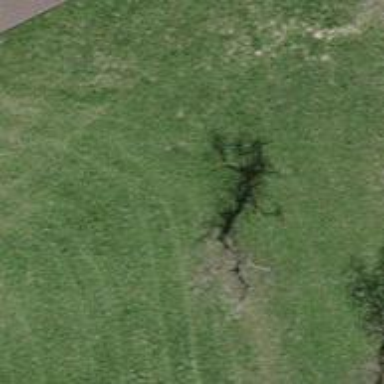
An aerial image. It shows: Beautiful tree in nature.